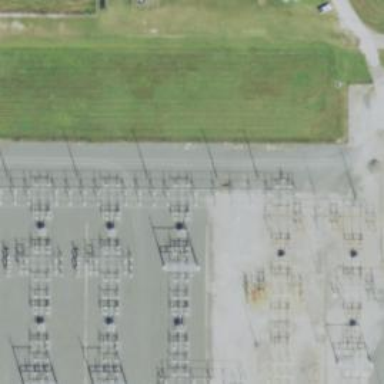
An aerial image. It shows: Switch used for power control.